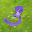
Label: 3